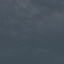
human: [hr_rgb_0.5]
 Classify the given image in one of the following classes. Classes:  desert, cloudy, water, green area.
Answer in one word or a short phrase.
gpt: water